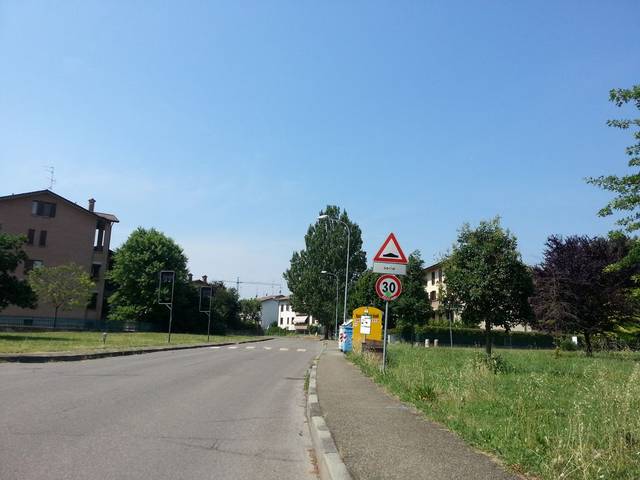
Region: Italy
Coordinates: 44.669, 10.597